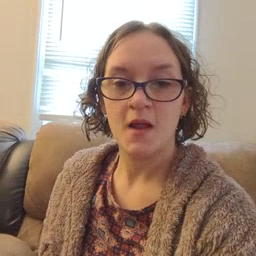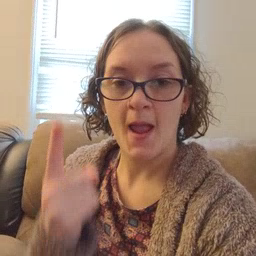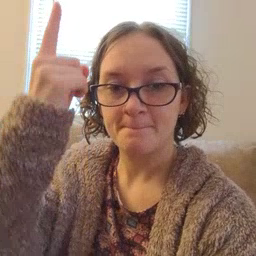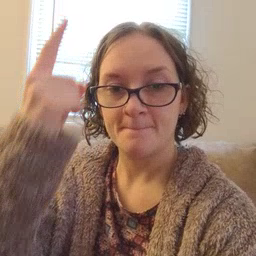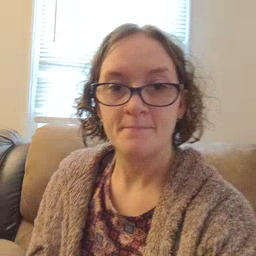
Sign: up